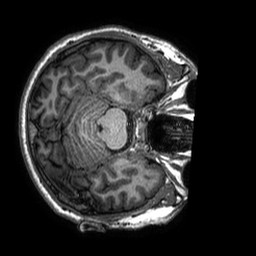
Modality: T1w
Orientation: axial
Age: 40
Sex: male
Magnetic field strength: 3 T